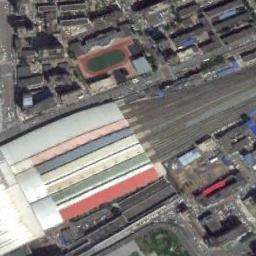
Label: railway_station